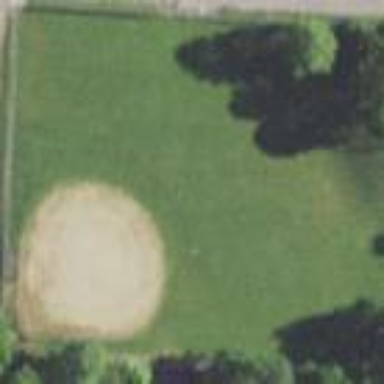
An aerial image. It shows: Baseball pitch for leisure land.